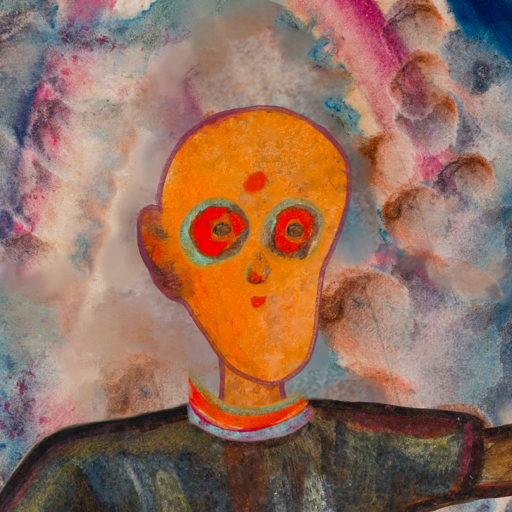
Background: Rupkatha, Head And Neck Front: Hypocrite, Face Front: Sisters, Bust: Mosgoul, Hair Front: Blank, Head Accessory: Blank, Second Necklace: Blank, Necklace: Sisters, Baby: Blank